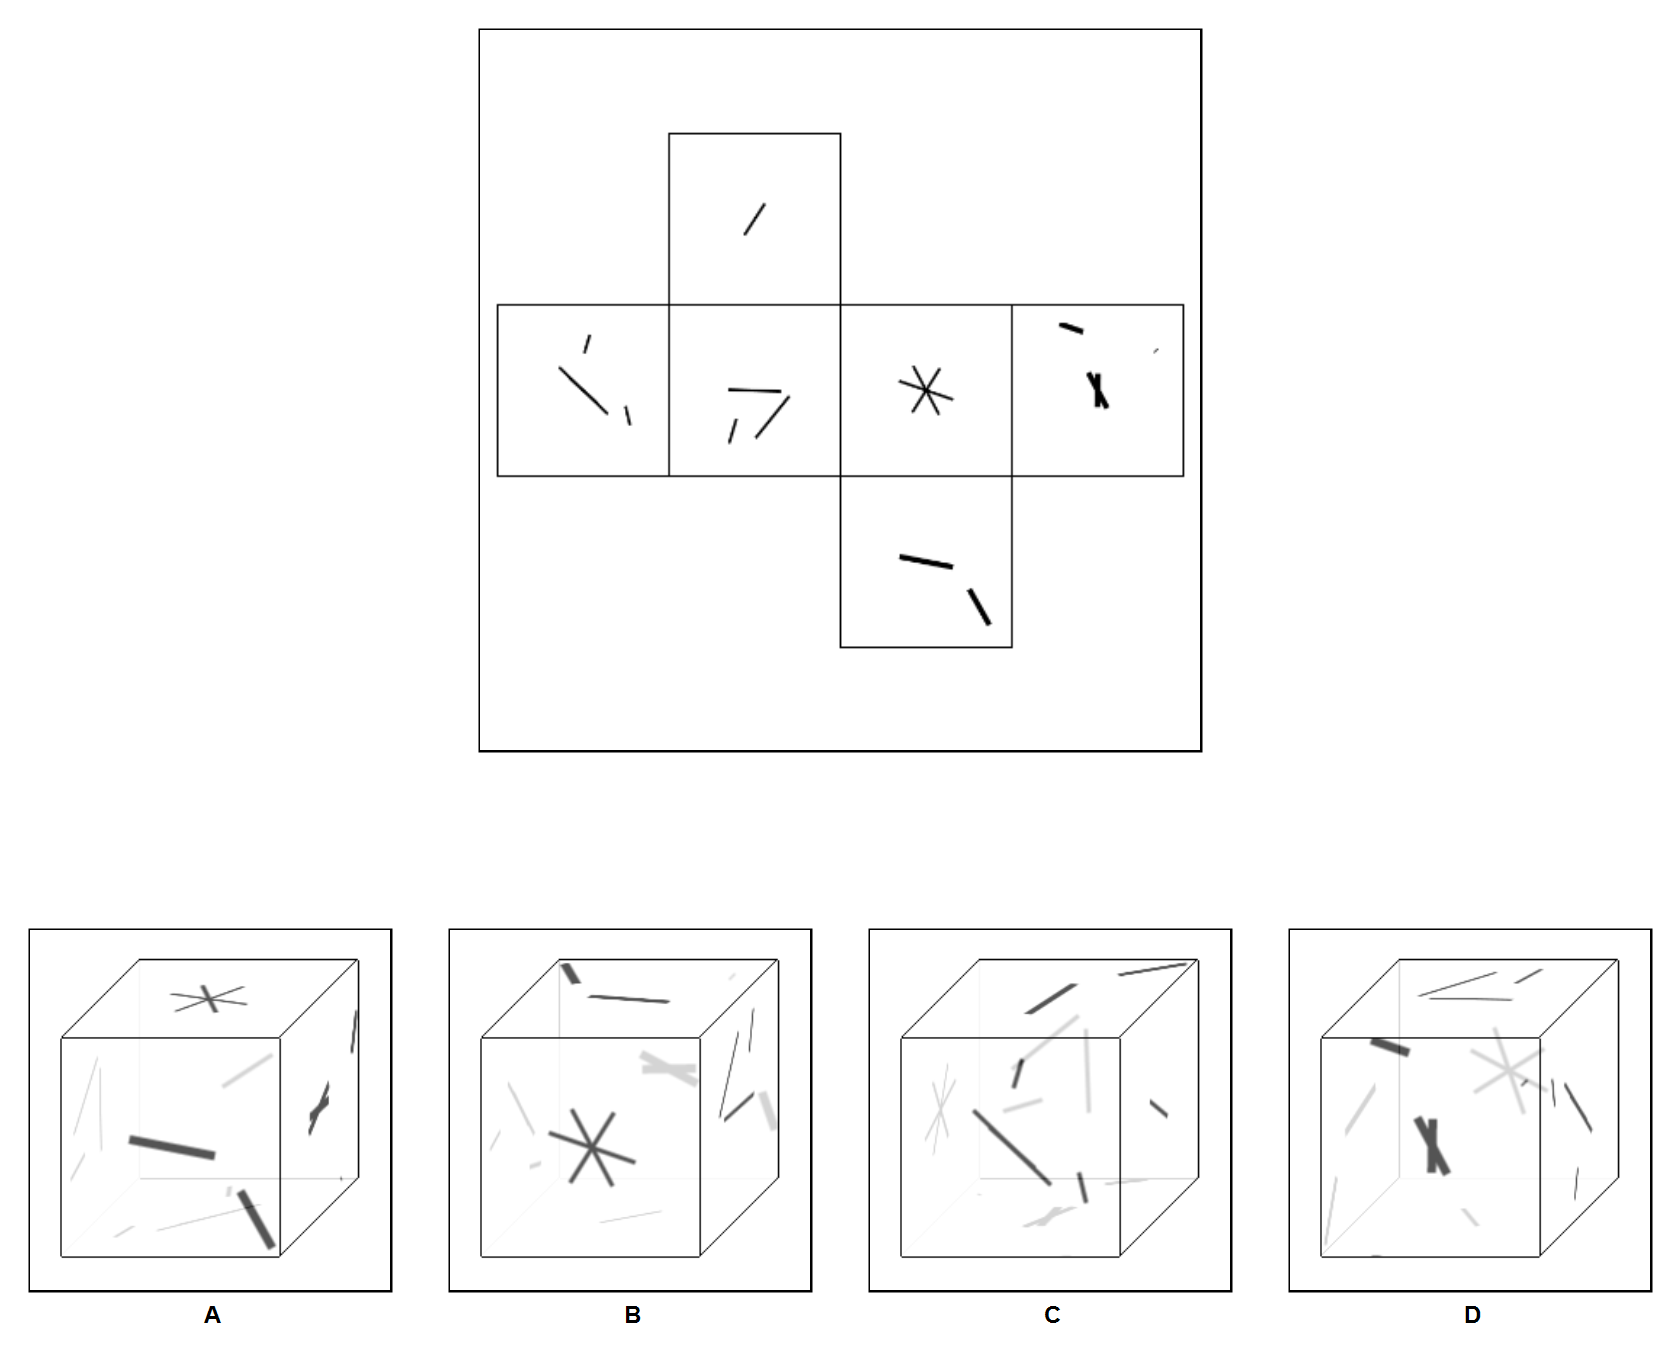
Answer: A